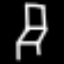
Label: chair